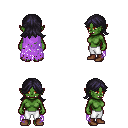
a pixel art fantasy rpg character, female body template, orc, green skin, maroon tattered cape, white pants, raven loose hair, brown shoes, four views (front, back, left, right), 2x2 character sprite sheet, small pixel art, hard edges, no anti-aliasing